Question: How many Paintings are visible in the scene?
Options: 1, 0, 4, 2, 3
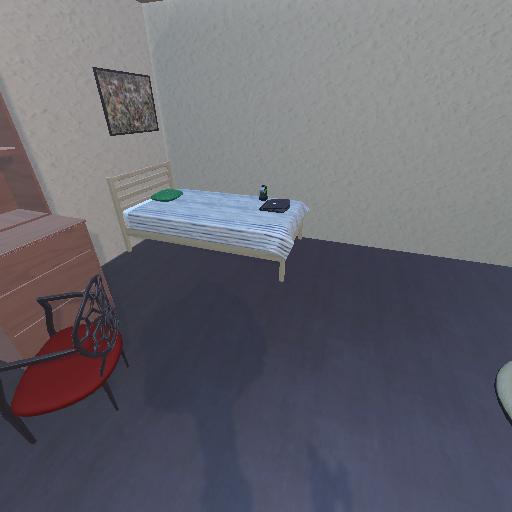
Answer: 1